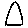
Label: triangle